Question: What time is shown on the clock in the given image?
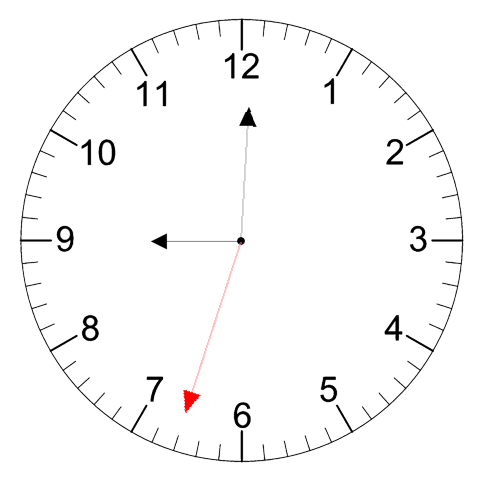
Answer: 09:00:33